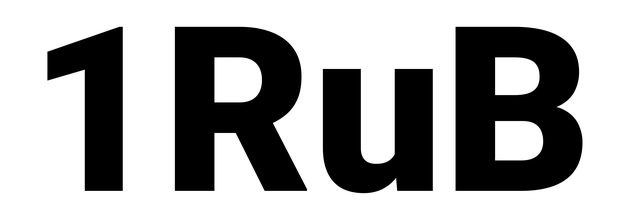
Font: Roboto_Black